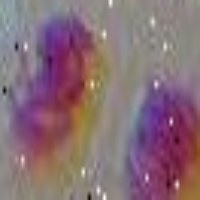
Label: telophase